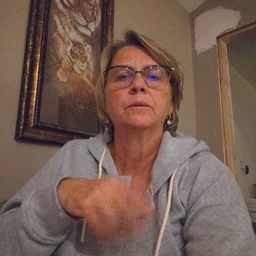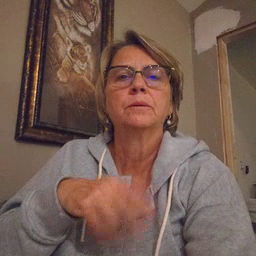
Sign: stairs